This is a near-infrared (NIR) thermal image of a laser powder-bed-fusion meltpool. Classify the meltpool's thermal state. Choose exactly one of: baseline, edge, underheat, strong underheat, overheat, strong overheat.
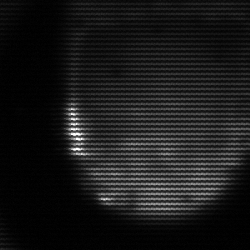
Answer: edge